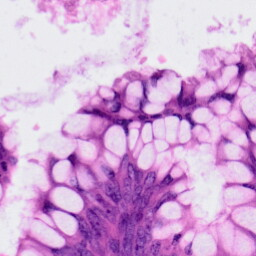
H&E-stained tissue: Colon